Question: I have the following structure:

I want to use different master page for Admin Areas. Links to Views in Admin _Layout look like "~/Admin/Home/Welcome"
'''
<ul>
<li><a href="~Admin/Home/Welcome">Home</a></li>
<li>
<a href="~Admin/Home/Tours">Tours</a>
</li>
</ul>
'''
Any suggestions how to make it work properly?
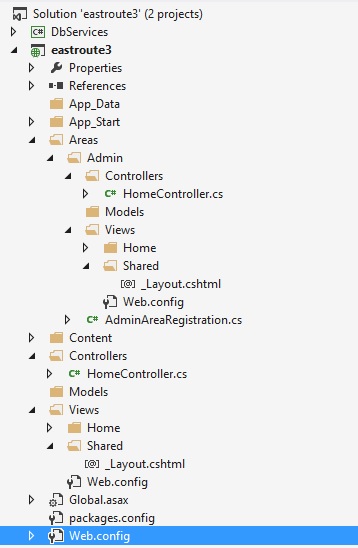
Answer: Change "~Admin/Home/Welcome" to "~/Admin/Home/Welcome"